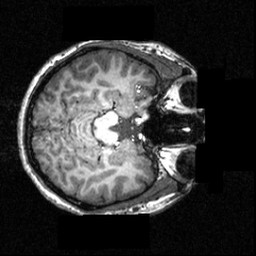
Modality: T1w
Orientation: axial
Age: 20
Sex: female
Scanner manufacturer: siemens
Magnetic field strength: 3.951 T
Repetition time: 1.5 s
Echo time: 0.00335 s